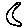
Label: moon